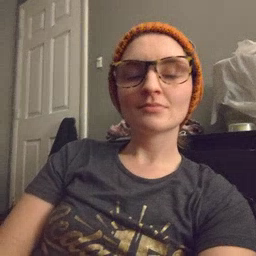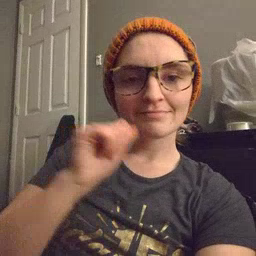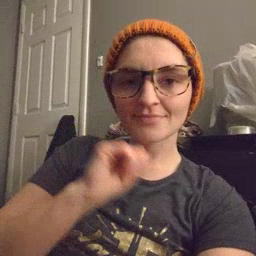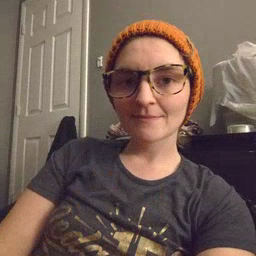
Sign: aunt